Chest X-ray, AP view. Patient: 32 years old, sex M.
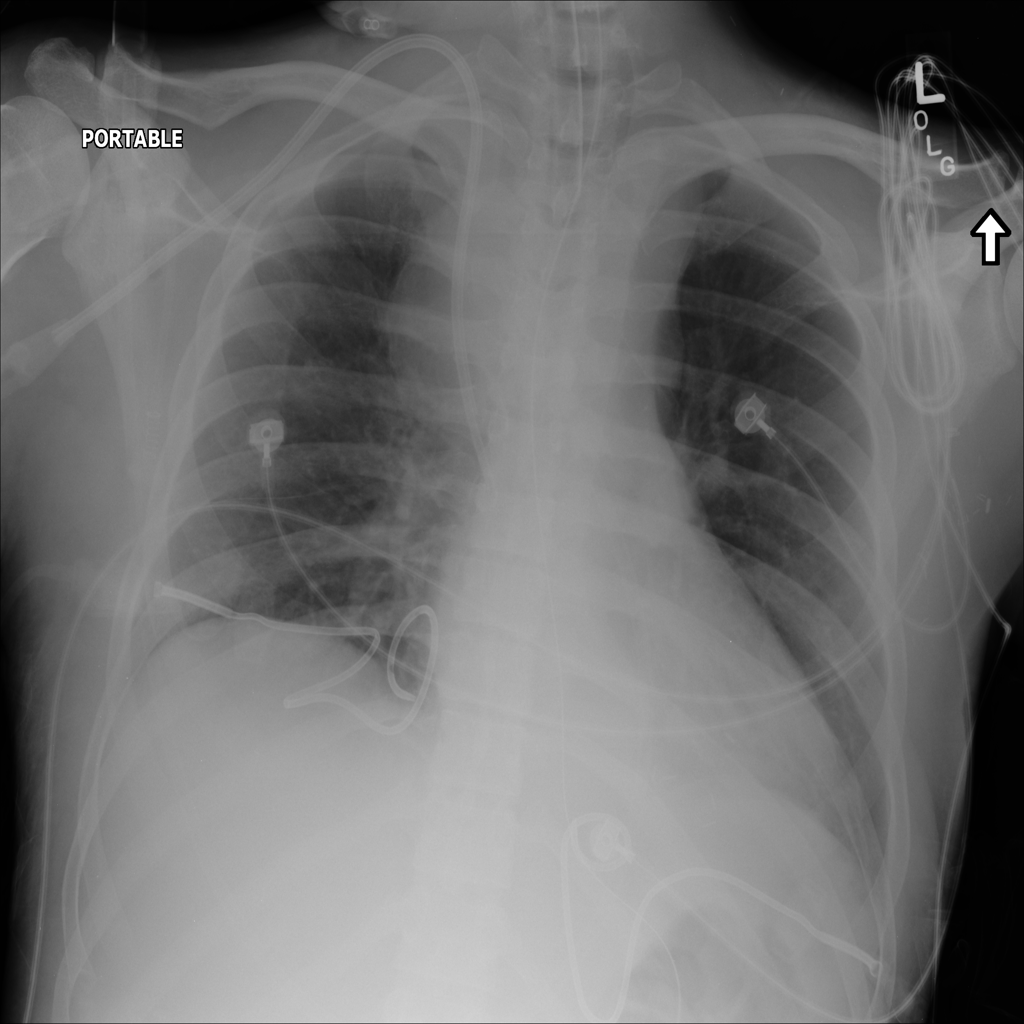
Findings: Effusion